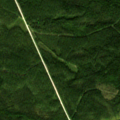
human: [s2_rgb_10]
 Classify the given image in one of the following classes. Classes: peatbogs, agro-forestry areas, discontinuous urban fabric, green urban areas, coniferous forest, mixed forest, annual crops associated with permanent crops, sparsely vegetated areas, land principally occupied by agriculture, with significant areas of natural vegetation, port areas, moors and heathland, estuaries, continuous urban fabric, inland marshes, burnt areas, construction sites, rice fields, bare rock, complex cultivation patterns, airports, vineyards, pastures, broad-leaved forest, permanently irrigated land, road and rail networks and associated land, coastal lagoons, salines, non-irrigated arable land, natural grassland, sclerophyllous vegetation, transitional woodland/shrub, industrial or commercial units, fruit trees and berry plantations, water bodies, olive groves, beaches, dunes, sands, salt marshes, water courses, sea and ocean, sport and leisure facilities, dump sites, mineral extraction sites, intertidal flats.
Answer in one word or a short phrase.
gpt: coniferous forest, transitional woodland/shrub